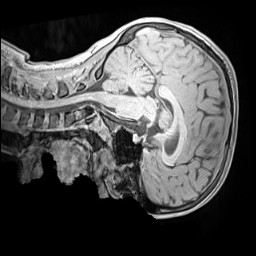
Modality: MP2RAGE
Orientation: sagittal
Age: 11
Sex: female
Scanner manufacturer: siemens
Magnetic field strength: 3 T
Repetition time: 4 s
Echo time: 0.00303 s